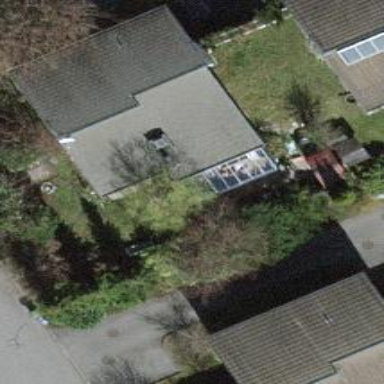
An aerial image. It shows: Detached building.